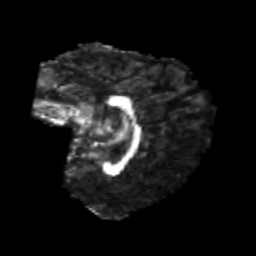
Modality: FA
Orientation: sagittal
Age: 23
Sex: female
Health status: healthy
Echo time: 0.074 s